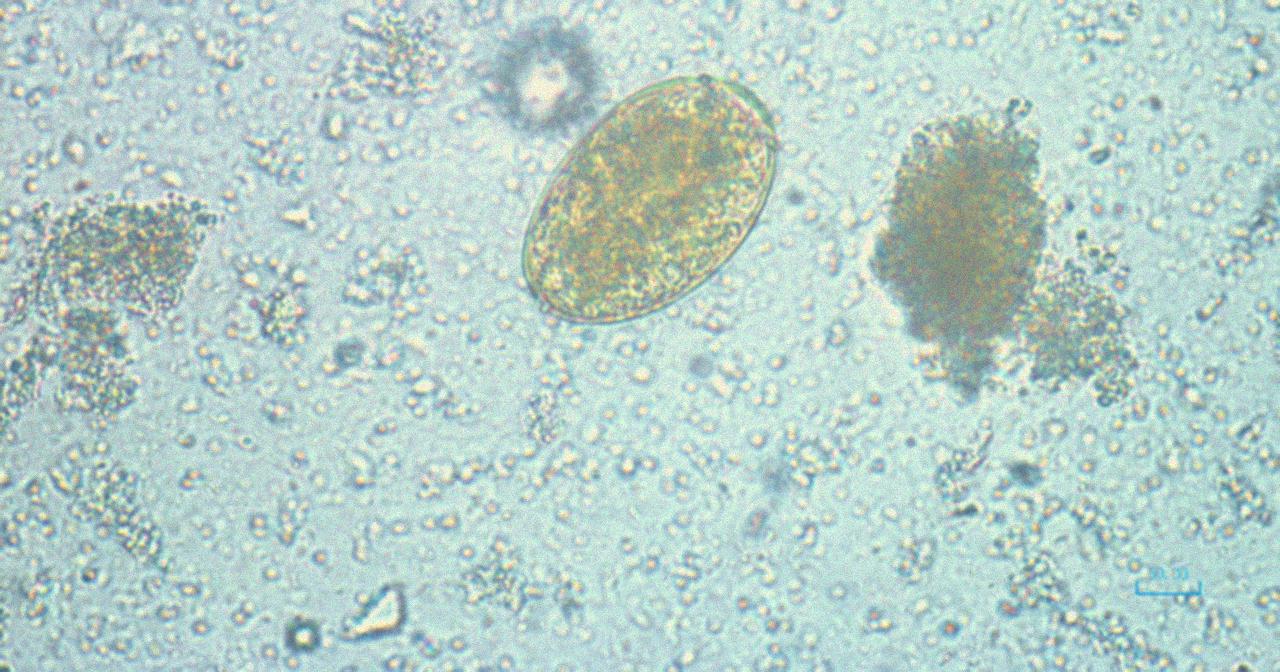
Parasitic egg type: Paragonimus spp